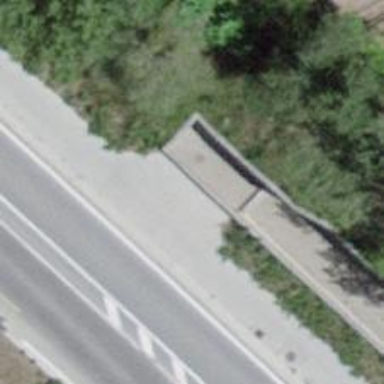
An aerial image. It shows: Concrete footway passing through tunnel.